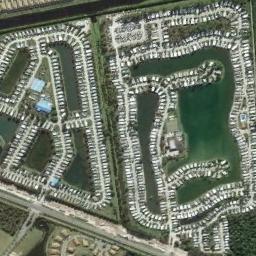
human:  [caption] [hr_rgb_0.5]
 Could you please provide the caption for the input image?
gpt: Many buildings of different shapes and sizes are in mobile home parks .

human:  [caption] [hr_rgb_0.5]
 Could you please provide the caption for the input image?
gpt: The dense mobile home park has lots of neatly arranged white mobile homes and some green areas .

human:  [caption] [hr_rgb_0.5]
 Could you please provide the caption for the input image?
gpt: There are moving homes in this rectangular area .

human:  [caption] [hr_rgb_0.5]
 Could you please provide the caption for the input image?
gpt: The mobile home park is on the grass next to some trees .

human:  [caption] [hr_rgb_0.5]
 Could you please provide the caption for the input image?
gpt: There are many white buildings around the lakes in the mobile home park .